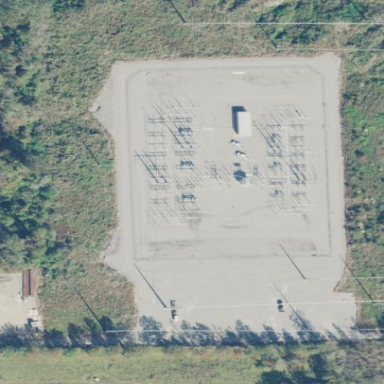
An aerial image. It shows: Power substation with transmission level designation. It is enclosed by fence.